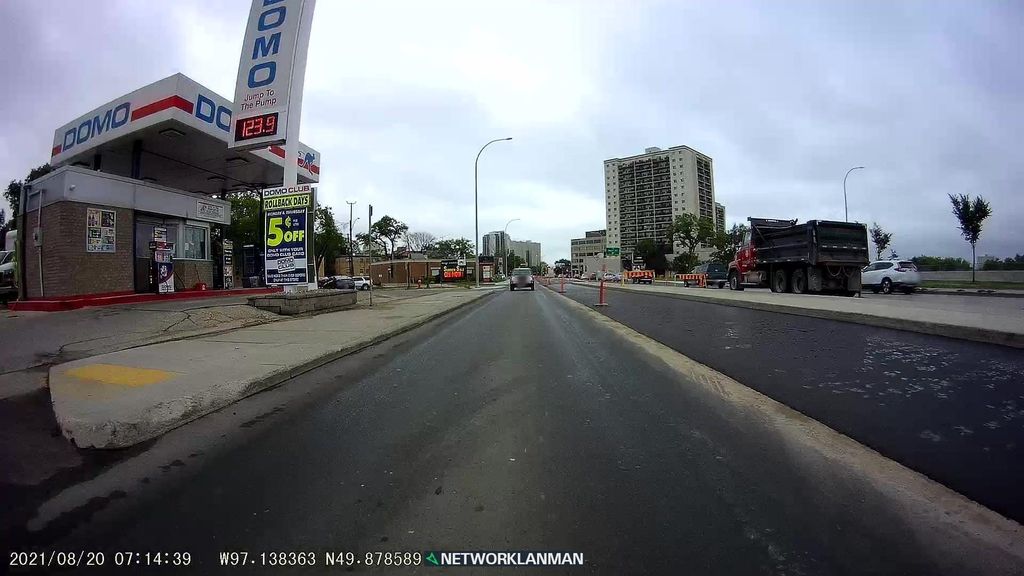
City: winnipeg